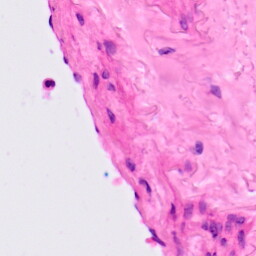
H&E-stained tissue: Lung